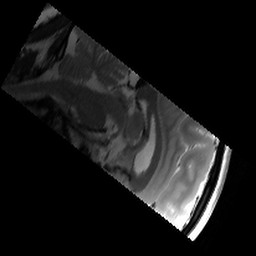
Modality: T2w
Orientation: sagittal
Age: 22
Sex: female
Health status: healthy
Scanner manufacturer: siemens
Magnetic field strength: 3 T
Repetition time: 6 s
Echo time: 0.064 s